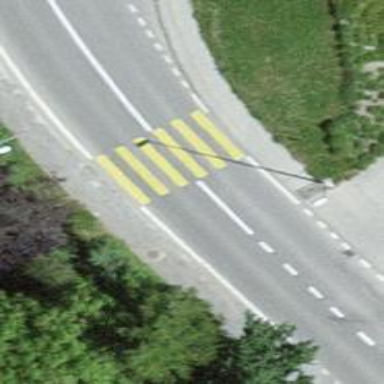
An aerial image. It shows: Zebra crossing on the road.